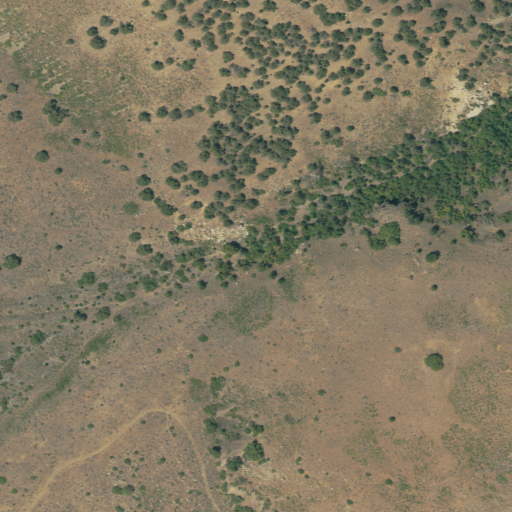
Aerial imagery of valley in Utah named Cataract Canyon containing shrub and evergreen forest